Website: lowes
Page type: customer-info-address
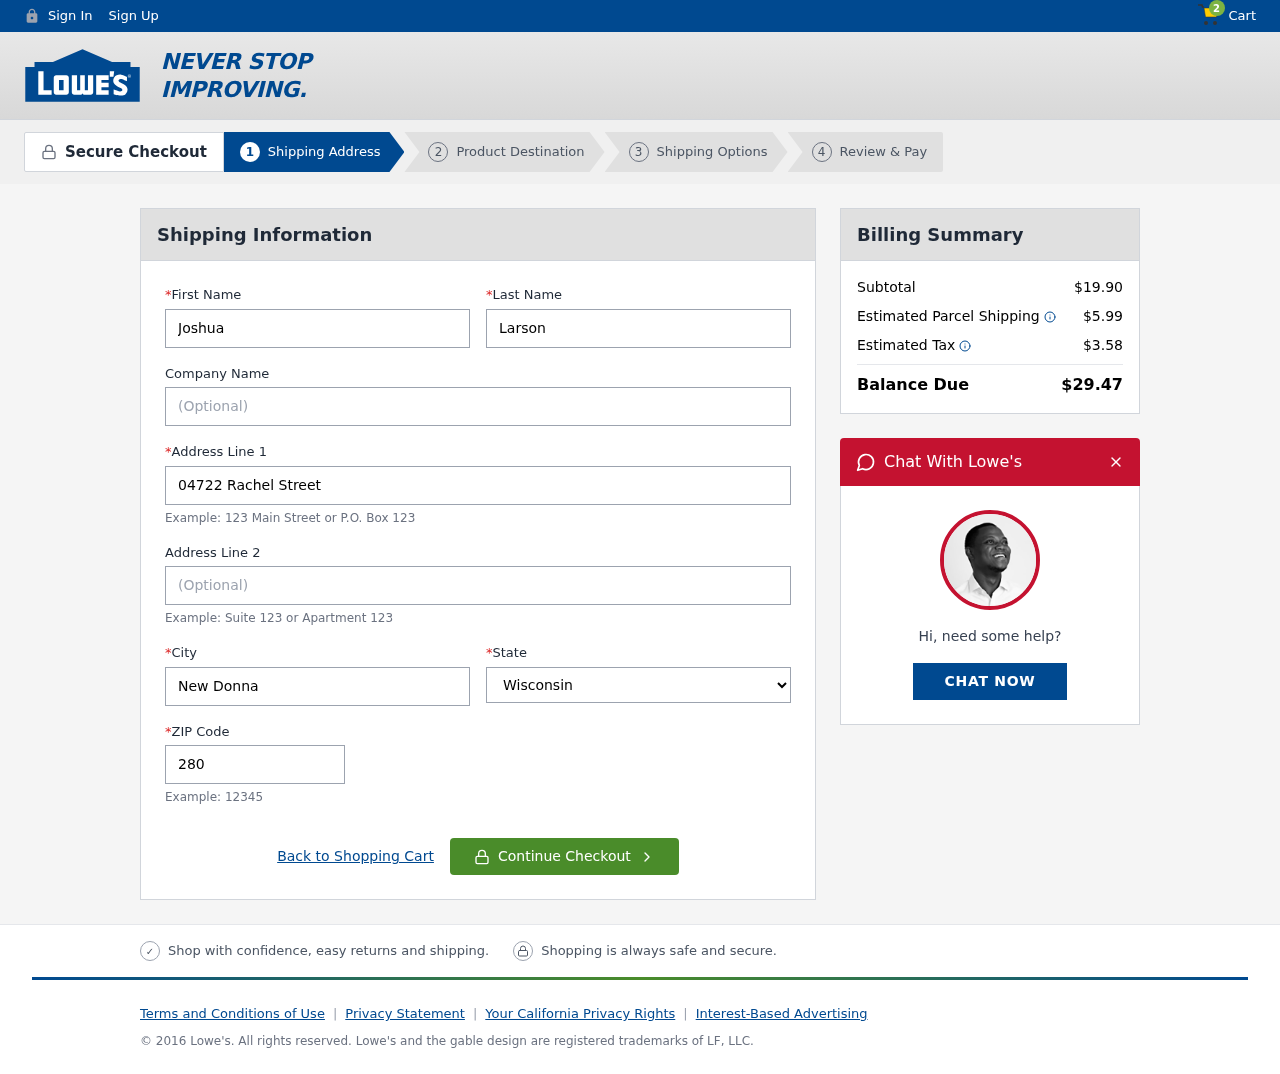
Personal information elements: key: PII_CITY
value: New Donna
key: PII_FIRSTNAME
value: Joshua
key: PII_LASTNAME
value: Larson
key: PII_POSTCODE
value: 28069
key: PII_STATE
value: Wisconsin
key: PII_STREET
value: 04722 Rachel Street
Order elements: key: ORDER_NUM_ITEMS
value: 2
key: ORDER_SUBTOTAL
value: $19.90
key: ORDER_SHIPPING_COST
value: $5.99
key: ORDER_TAX
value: $3.58
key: ORDER_TOTAL
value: $29.47